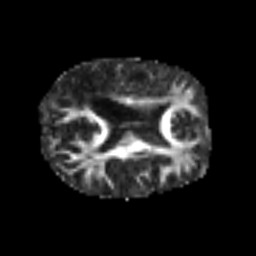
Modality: FA
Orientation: axial
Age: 69
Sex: female
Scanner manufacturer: siemens
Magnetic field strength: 3 T
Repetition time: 5.6 s
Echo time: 0.082 s